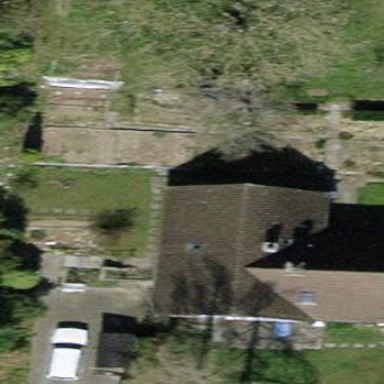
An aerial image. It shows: Detached building with gabled roof.